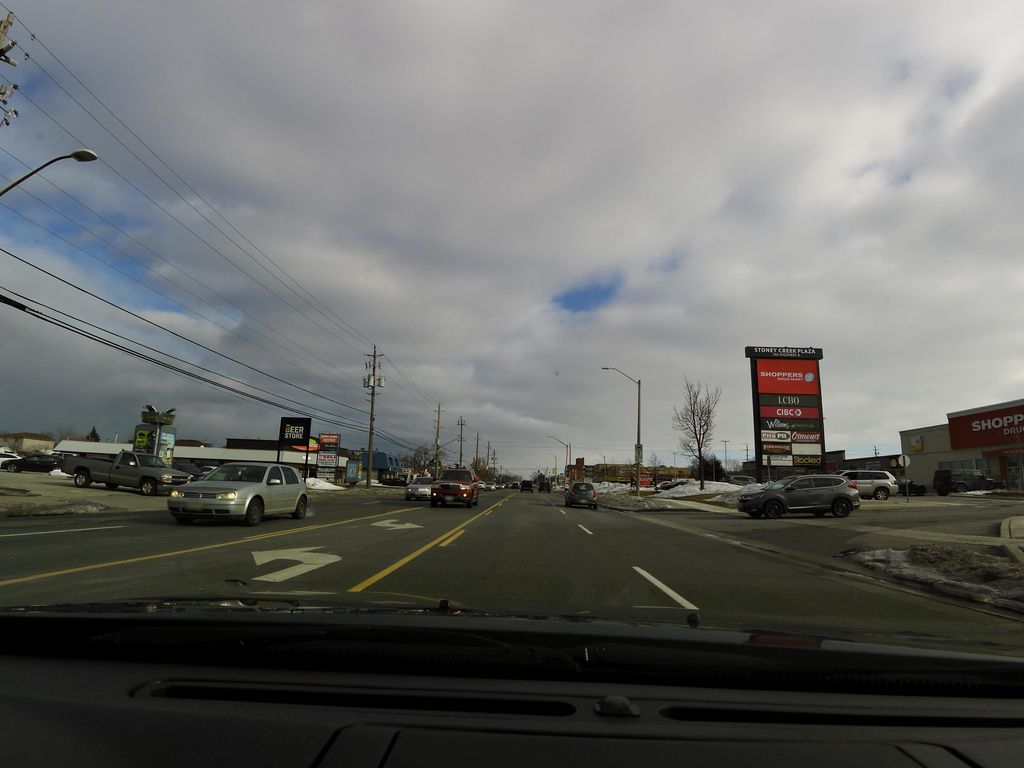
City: hamilton